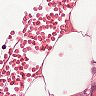
Metastatic tissue present: no